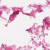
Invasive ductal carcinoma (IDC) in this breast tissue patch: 0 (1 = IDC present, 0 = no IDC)